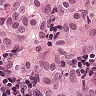
Metastatic tissue present: yes